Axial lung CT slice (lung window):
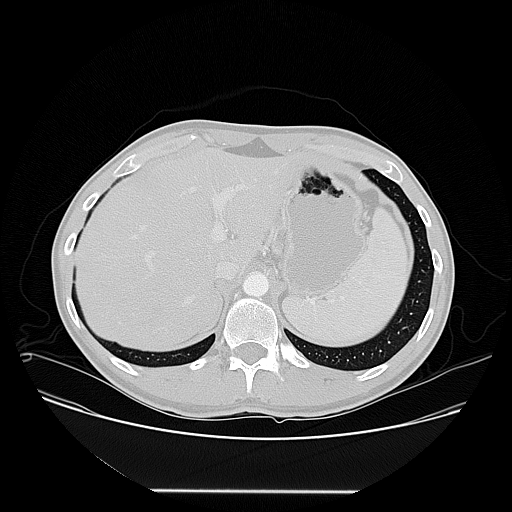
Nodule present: no